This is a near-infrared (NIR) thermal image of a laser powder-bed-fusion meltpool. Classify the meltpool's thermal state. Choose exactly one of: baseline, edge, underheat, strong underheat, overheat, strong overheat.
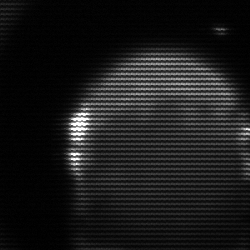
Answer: baseline